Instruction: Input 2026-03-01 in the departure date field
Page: home
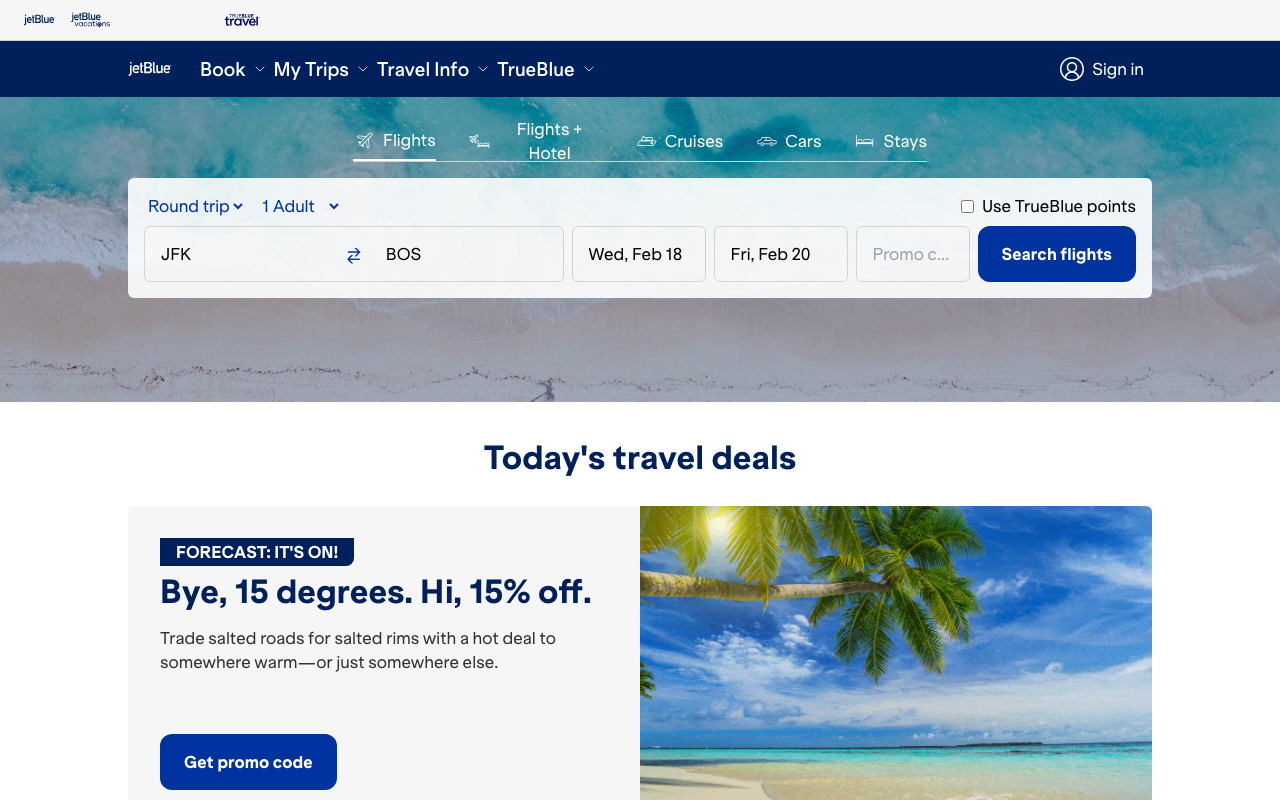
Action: type